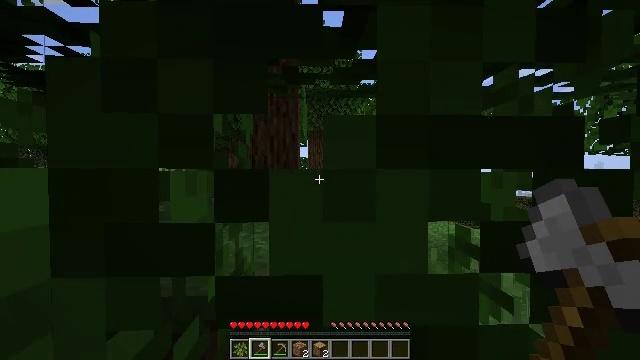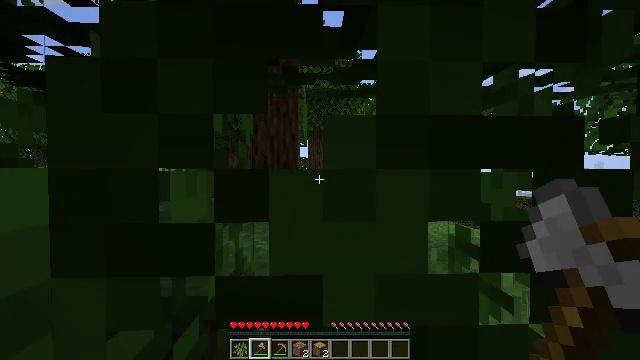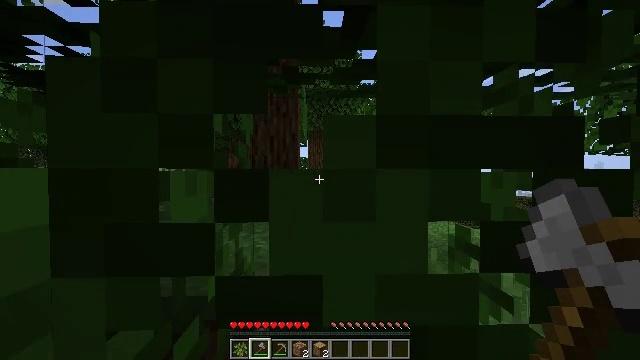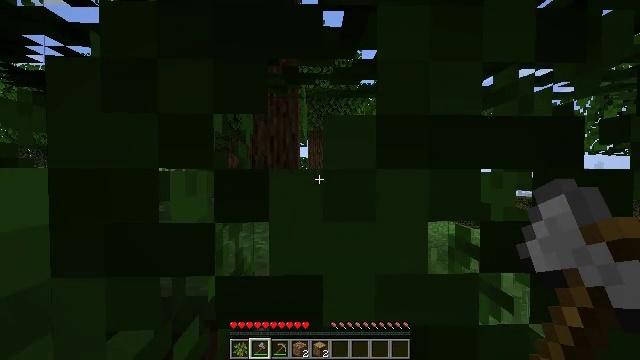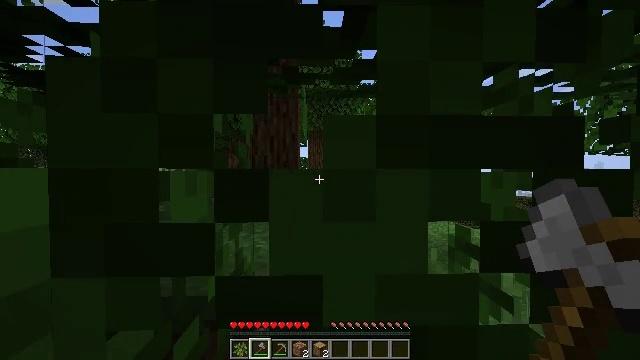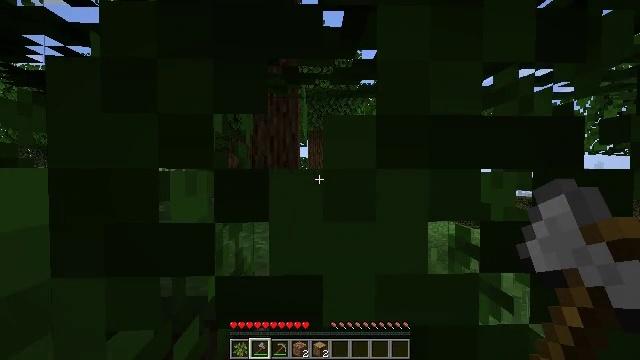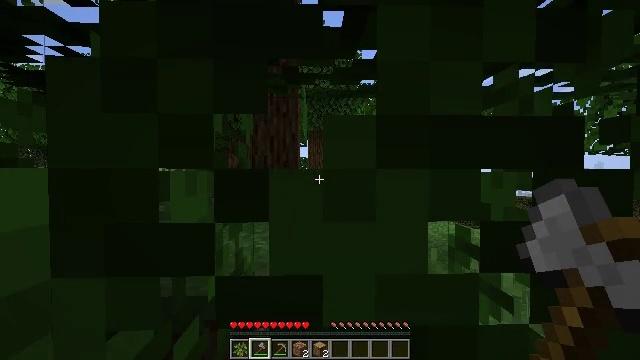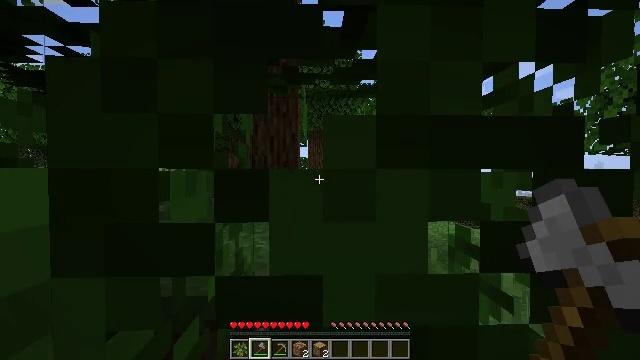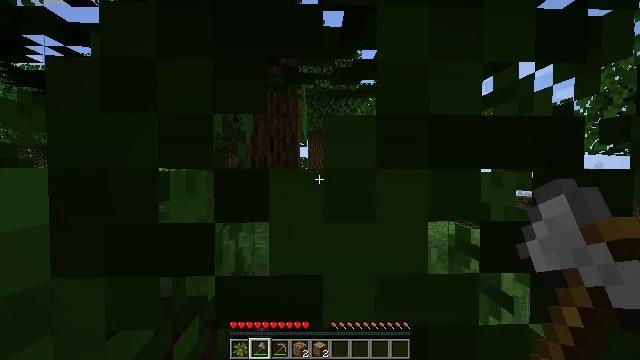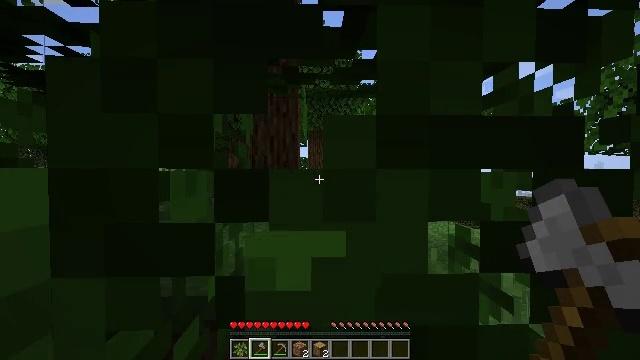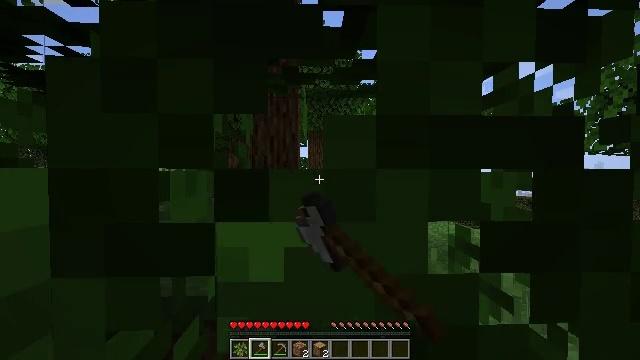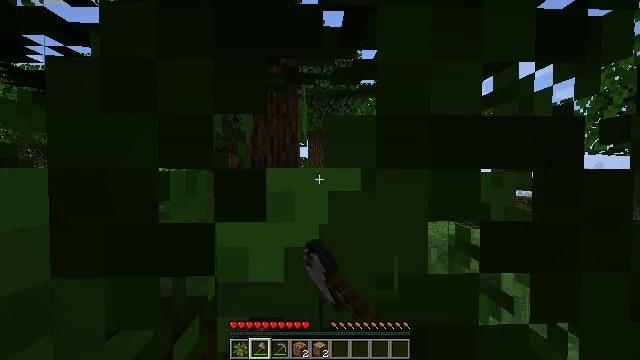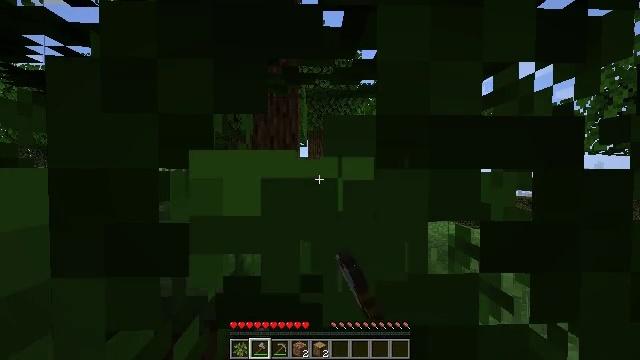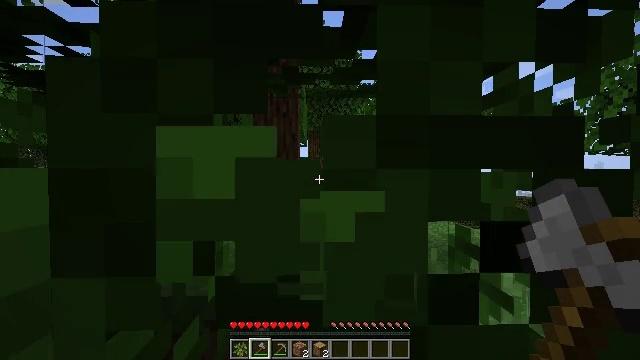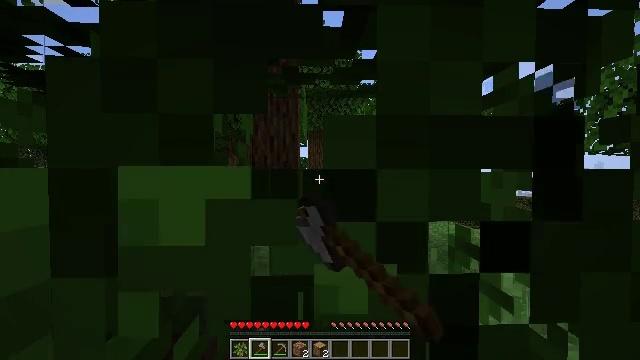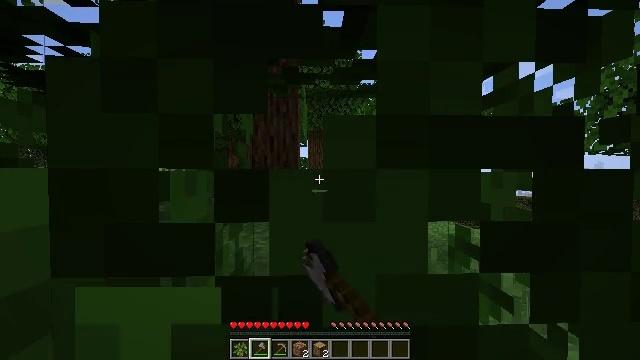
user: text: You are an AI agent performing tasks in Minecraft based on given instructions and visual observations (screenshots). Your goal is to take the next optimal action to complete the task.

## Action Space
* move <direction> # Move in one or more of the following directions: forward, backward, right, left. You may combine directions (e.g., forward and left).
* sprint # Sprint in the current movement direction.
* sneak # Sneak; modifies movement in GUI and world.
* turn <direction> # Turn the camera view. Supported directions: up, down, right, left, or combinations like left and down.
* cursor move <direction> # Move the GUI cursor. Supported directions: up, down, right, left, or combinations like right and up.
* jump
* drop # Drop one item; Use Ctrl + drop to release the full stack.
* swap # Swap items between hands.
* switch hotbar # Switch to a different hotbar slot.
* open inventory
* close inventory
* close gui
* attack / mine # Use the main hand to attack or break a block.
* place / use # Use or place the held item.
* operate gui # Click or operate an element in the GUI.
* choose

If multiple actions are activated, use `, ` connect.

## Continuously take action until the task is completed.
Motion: motion action
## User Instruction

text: Remove oak leaves from branches.
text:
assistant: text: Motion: use / place
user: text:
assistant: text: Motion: use / place
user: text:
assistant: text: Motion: use / place
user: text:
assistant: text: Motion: use / place
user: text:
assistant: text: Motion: use / place
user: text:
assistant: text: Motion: no_op
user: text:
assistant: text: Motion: no_op
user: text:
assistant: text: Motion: attack / mine
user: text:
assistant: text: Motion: attack / mine
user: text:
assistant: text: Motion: attack / mine
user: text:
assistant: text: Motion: attack / mine
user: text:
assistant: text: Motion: attack / mine
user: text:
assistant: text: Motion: attack / mine
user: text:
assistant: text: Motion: attack / mine
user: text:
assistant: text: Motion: no_op
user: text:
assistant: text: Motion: no_op
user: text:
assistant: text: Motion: no_op
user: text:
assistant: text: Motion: no_op
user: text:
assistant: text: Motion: no_op
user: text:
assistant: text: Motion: no_op
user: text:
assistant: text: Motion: no_op
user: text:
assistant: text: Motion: move forward
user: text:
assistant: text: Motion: move forward, attack / mine
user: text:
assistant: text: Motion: move forward, attack / mine
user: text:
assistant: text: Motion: move forward, attack / mine
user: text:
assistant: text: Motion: move forward, attack / mine
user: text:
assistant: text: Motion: move forward, attack / mine
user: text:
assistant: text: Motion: move forward, attack / mine
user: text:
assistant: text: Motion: move forward, attack / mine
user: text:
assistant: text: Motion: attack / mine